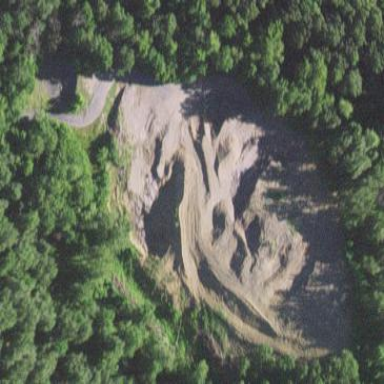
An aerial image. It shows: Quarry area.